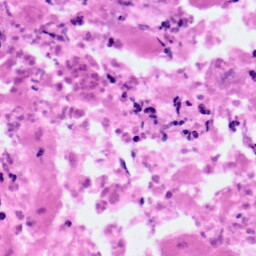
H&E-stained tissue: Pancreatic